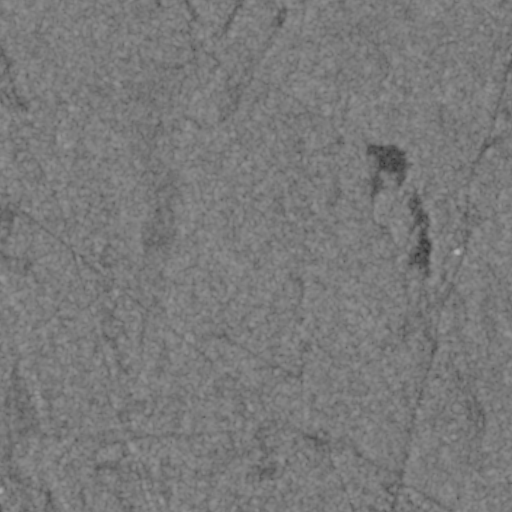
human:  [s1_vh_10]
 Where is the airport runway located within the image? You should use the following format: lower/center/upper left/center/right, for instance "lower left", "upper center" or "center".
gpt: The airport runway is located in the lower center of the image.
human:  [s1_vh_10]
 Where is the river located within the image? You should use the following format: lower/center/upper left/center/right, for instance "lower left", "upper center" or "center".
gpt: The river is located in the left of the image.
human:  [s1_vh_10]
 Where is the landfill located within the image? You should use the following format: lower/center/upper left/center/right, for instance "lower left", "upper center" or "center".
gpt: There is no landfill in the image.

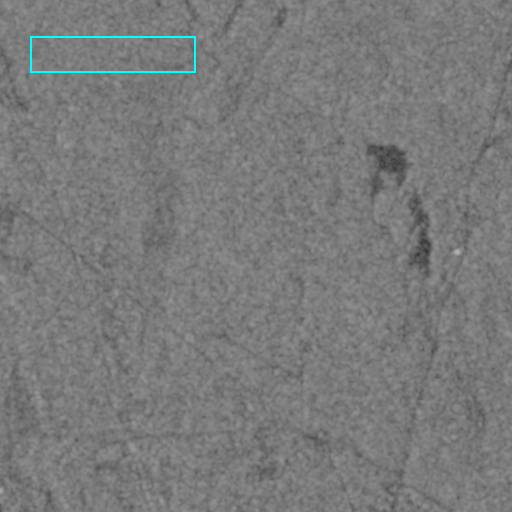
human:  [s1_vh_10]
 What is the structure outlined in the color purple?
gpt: There is no purple outline.
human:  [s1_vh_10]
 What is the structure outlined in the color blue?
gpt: There is no structure outlined in blue.